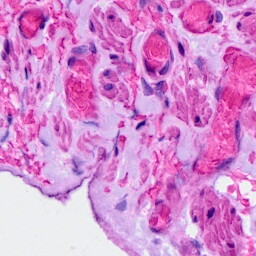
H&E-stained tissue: Ovarian